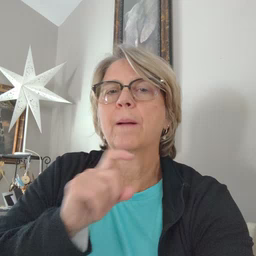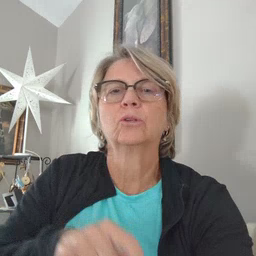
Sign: garbage